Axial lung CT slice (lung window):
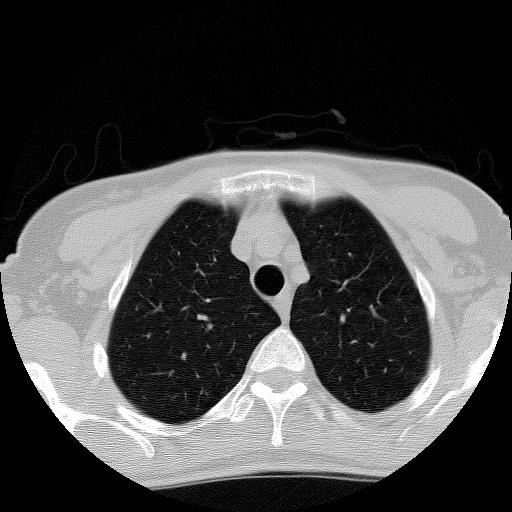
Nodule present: no